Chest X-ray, AP view. Patient: 27 years old, sex M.
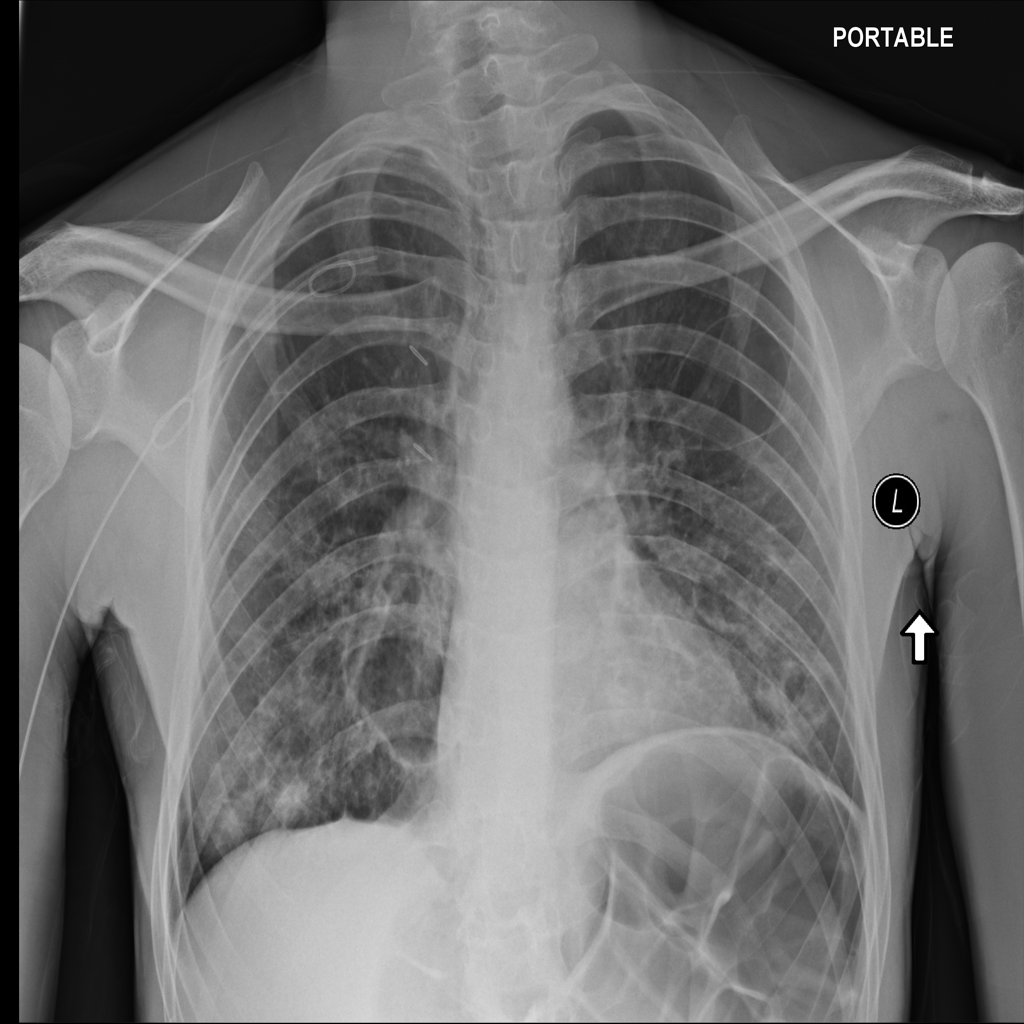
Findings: Nodule